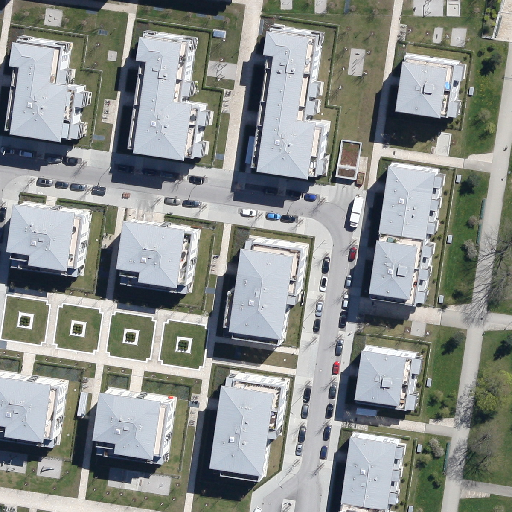
Referring expression: long truck